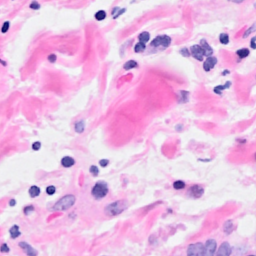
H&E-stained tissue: Breast